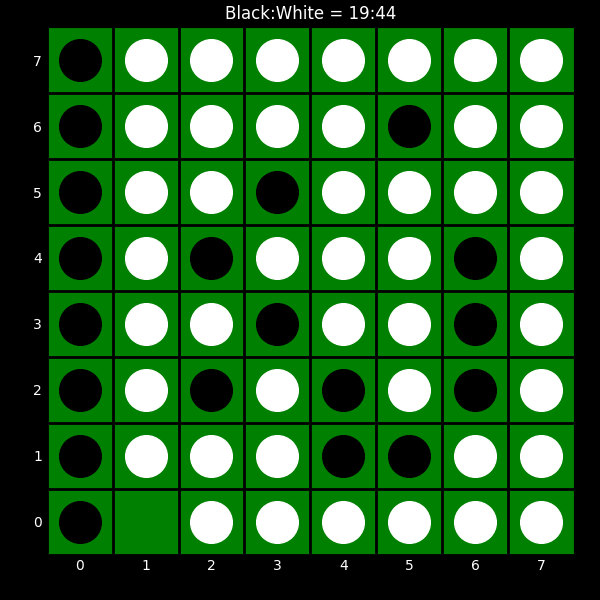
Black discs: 19
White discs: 44